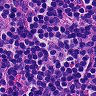
Metastatic tissue present: no